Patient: sex M, age 45
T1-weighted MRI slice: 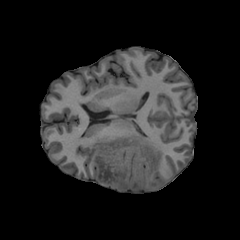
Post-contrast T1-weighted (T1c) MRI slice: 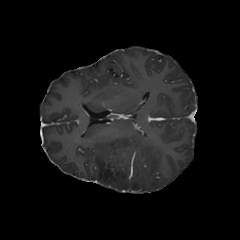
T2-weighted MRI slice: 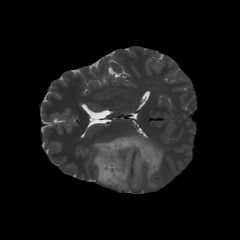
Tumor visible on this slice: yes
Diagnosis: Astrocytoma, IDH-wildtype
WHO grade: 2